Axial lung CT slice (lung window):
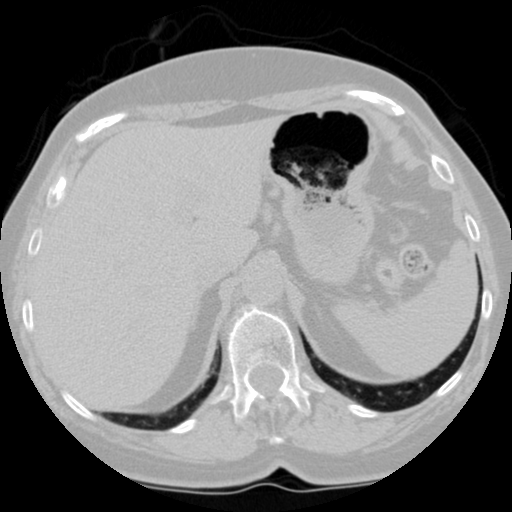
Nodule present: no